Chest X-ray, PA view. Patient: 17 years old, sex F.
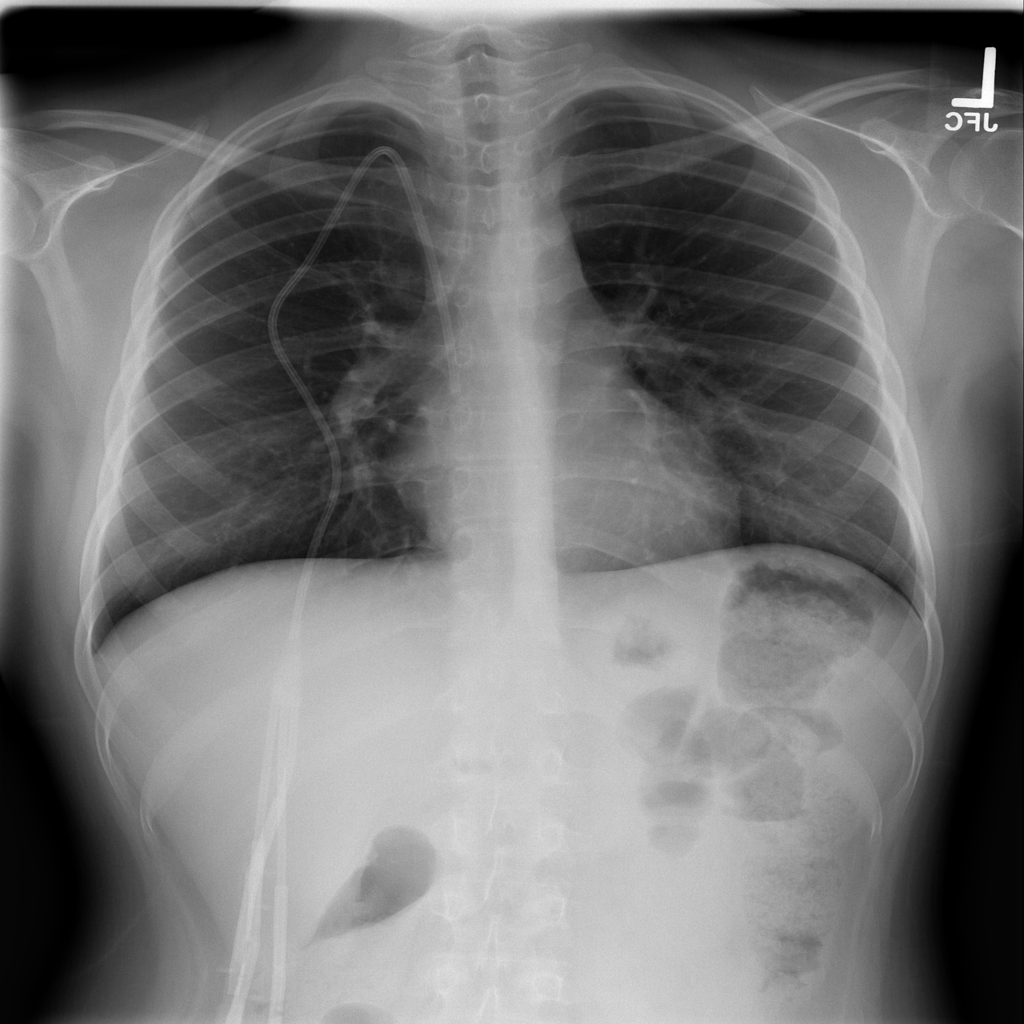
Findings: No Finding